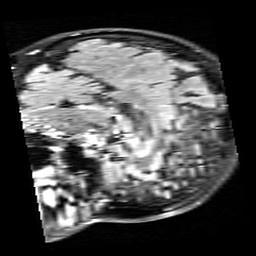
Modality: FLAIR
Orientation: sagittal
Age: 72
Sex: female
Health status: healthy
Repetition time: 12 s
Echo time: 0.095 s